Question: Wondering if anyone's seen the below behaviour with the IE11 F12 developer and if there's a fix?
OS is Windows Server 2008 SP1 with all updates applied.
Screenshot attached

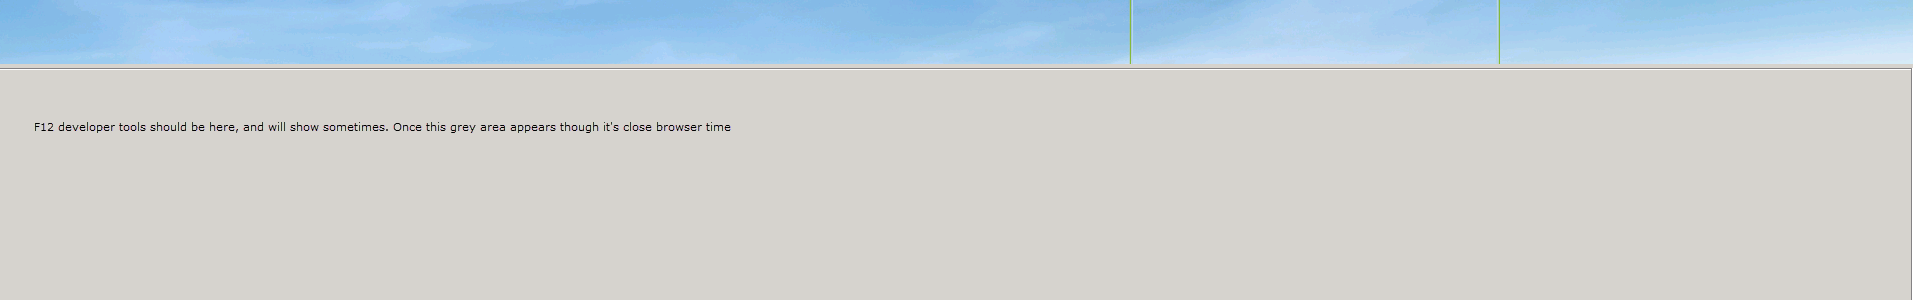
Answer: We have seen this issue. Some times the F12 tools will appear undocked when this happens. Do you see that happening for you? At least one bug related to this was fixed in a recent Windows update. Install the latest Windows Update and let me know if you still see the issue.